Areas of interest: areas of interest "Changjinglou Community"
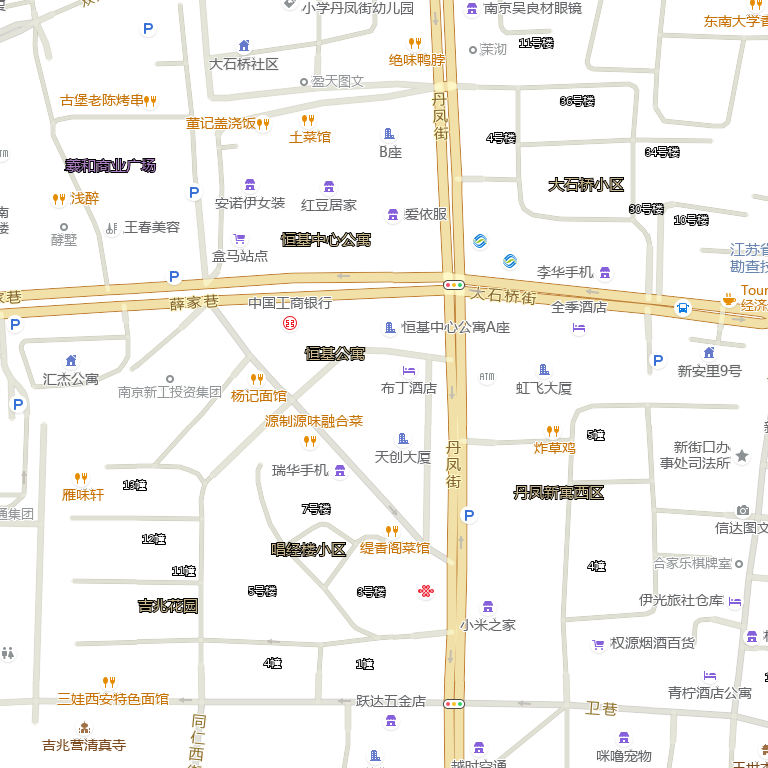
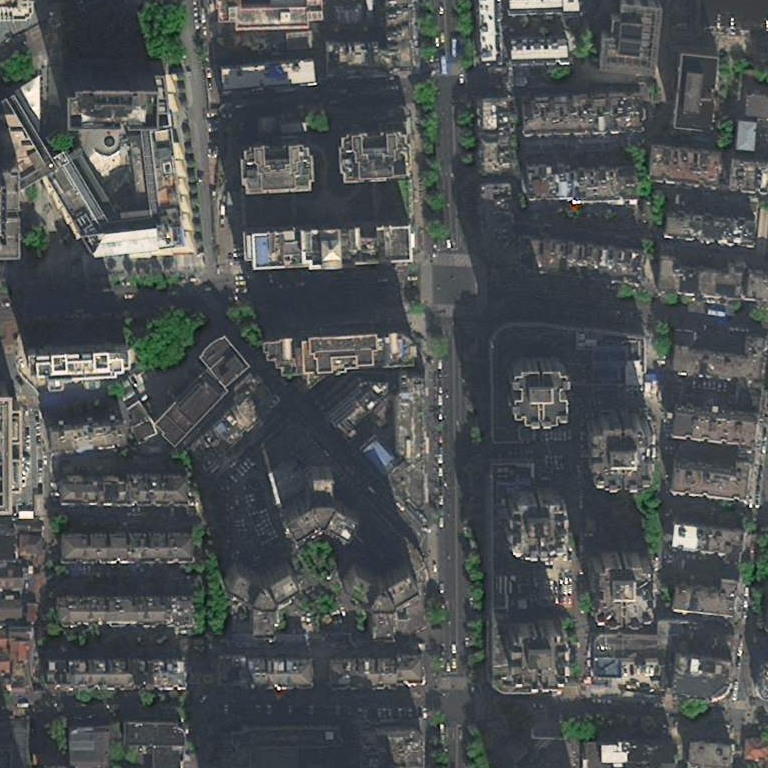